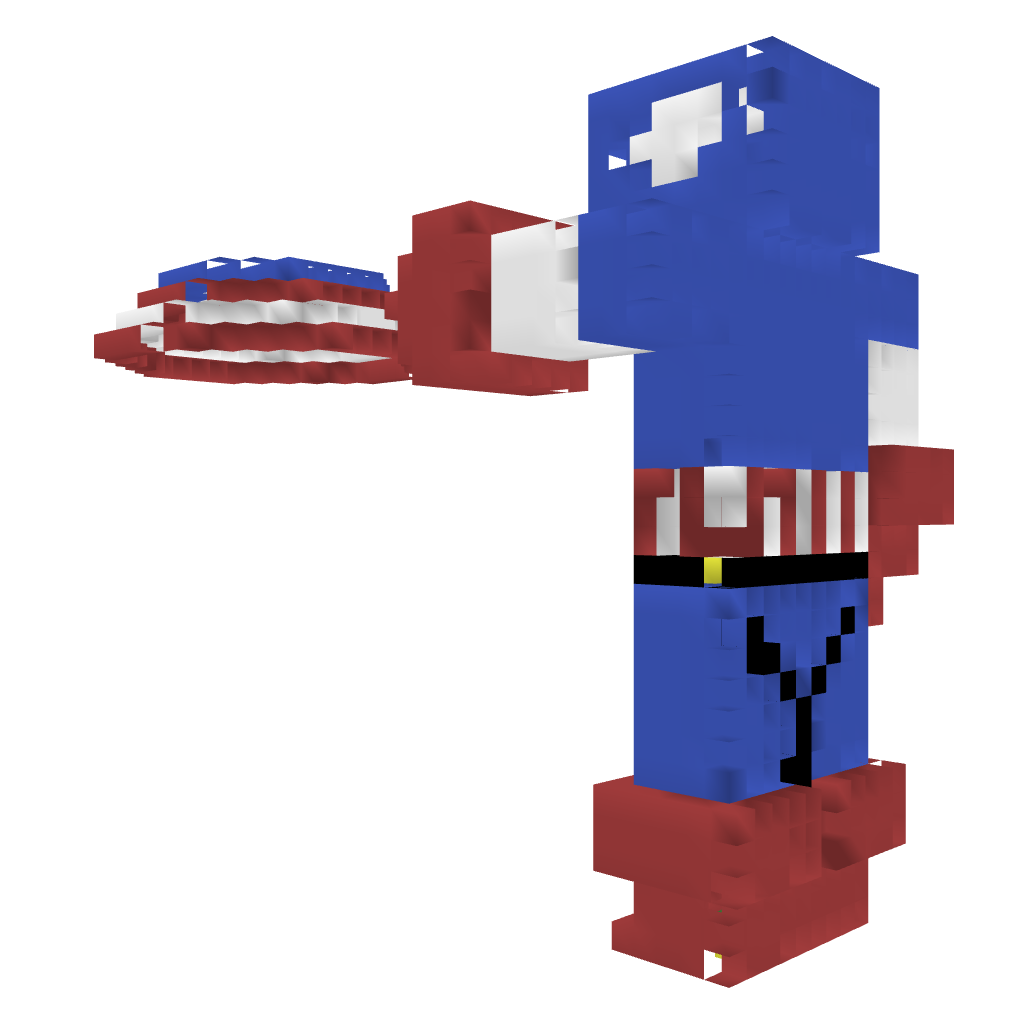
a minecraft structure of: Captain America Statue bad low quality